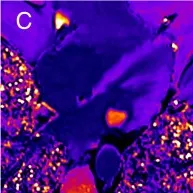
15 minutes after. Contrast agent application in 4-chamber view. Mean pre-contrast T1, pre-contrast T2 and post-contrast T1 relaxation times of the lesion were 2220 +- 144 ms, 151 +- 17 ms and 925 +- 37 ms, respectively. Mean pre-contrast T1, pre-contrast T2 and post-contrast T1 relaxation times for blood were 1654 +- 47 ms, 147 +- 26 ms, and 271 +- 10 ms, and for myocardium 1144 +- 56 ms, 46 +- 4 ms, and 448 +- 25 ms, respectively.
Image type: radiology (pet)